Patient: sex M, age 65
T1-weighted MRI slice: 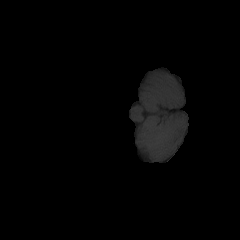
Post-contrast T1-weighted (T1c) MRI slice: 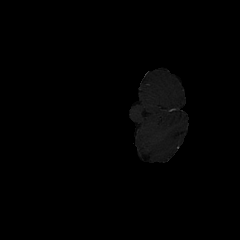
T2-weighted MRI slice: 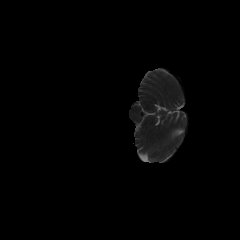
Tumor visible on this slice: no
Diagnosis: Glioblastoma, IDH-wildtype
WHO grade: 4